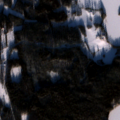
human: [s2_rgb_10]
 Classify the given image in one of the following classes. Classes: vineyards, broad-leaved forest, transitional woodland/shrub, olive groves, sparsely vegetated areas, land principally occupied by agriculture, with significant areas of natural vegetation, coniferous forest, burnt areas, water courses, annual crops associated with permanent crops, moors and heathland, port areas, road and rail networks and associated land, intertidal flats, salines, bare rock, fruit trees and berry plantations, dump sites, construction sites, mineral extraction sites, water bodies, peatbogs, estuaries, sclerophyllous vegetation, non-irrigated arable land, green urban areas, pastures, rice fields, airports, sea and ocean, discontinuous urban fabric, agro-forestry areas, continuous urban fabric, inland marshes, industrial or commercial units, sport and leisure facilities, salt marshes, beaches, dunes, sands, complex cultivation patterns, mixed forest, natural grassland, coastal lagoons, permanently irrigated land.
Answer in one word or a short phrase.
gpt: coniferous forest, mixed forest, water bodies